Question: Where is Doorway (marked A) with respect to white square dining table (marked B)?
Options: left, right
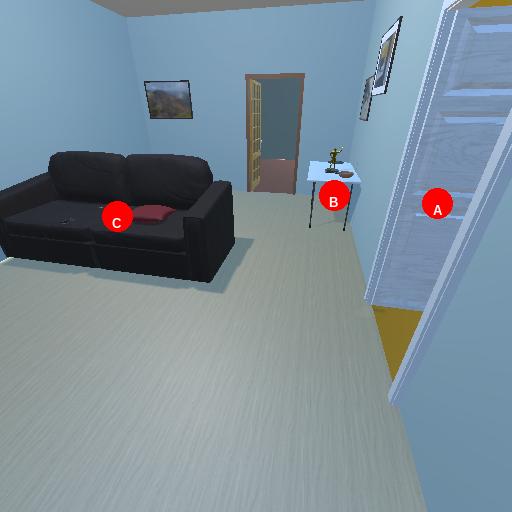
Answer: left